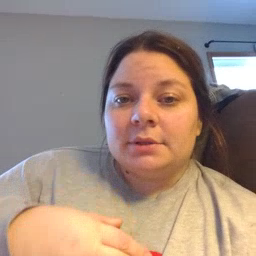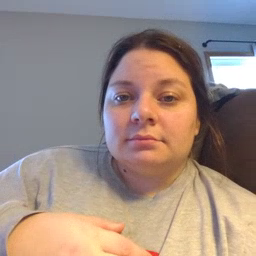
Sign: sleep